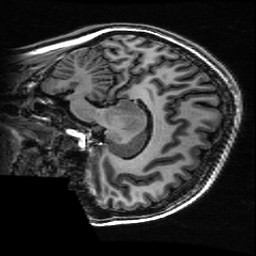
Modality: T1w
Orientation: sagittal
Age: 18
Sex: female
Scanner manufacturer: ge
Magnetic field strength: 3 T
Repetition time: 0.01144 s
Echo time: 0.005012 s